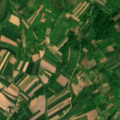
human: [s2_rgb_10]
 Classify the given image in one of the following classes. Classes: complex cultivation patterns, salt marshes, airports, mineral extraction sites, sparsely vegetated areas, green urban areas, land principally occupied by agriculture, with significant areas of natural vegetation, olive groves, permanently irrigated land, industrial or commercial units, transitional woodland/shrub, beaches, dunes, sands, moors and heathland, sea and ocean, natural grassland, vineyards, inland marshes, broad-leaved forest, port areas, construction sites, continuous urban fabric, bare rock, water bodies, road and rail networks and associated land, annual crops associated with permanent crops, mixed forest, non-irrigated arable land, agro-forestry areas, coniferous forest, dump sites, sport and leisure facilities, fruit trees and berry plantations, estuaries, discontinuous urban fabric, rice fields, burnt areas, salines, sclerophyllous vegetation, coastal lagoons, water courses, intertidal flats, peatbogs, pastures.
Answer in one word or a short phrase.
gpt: complex cultivation patterns, land principally occupied by agriculture, with significant areas of natural vegetation, broad-leaved forest